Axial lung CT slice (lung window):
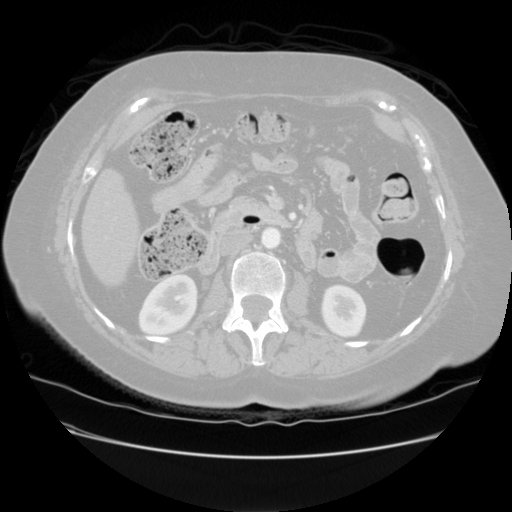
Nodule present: no